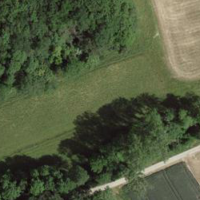
EUNIS habitat code: 40
Species observed at this site:
Allium paradoxum